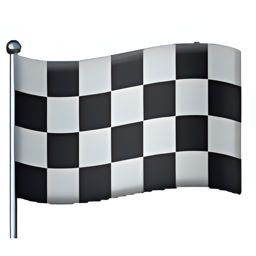
Name: chequered flag
Emoji: 🏁
Group: Flags
Sub-group: flag